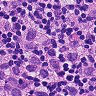
Metastatic tissue present: yes